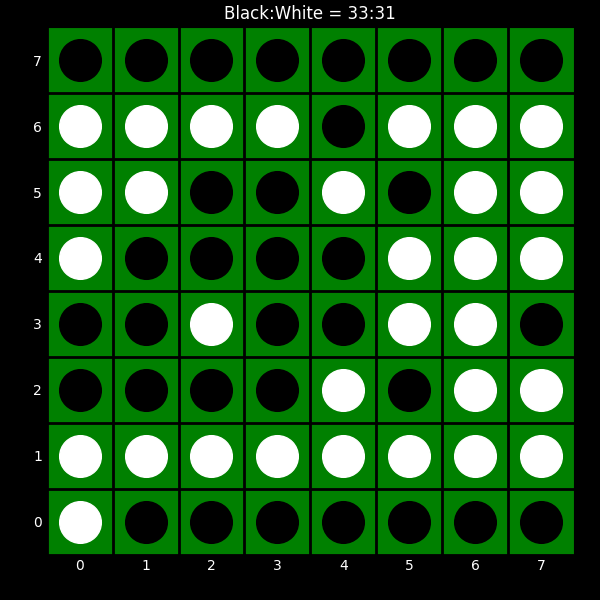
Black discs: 33
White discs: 31